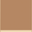
Piece: xx